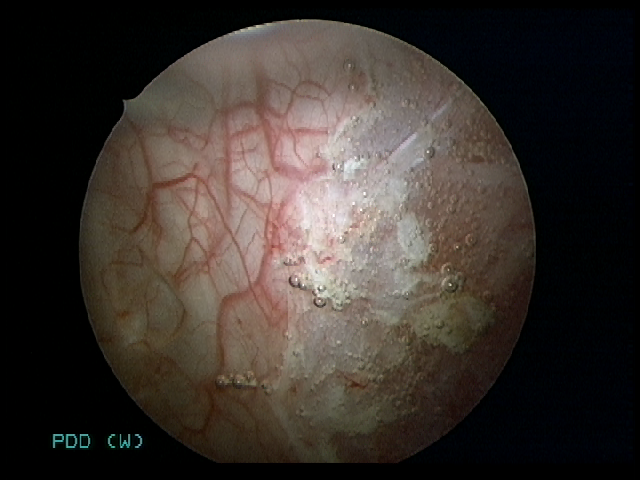
Modality: WLC
Class: Anatomical landmarks
Subclass: ResectionBed
Lesion: L1
Stage: Ta
Morphology: Papillary
Bladder cancer association: No